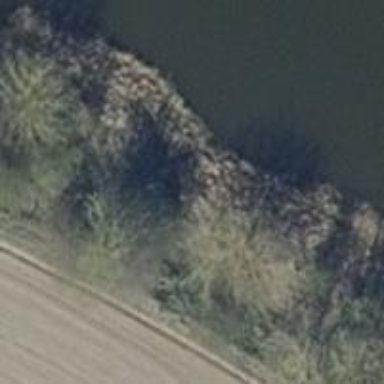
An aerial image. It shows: Row of deciduous broadleaved trees.